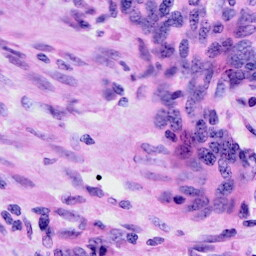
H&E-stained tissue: Cervix